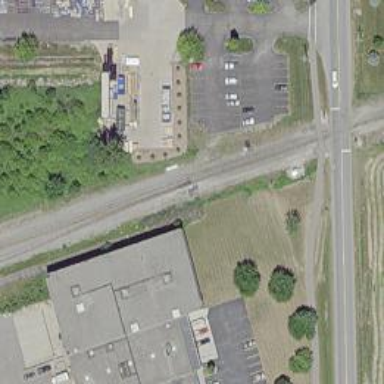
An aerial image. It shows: Railway spur junction.